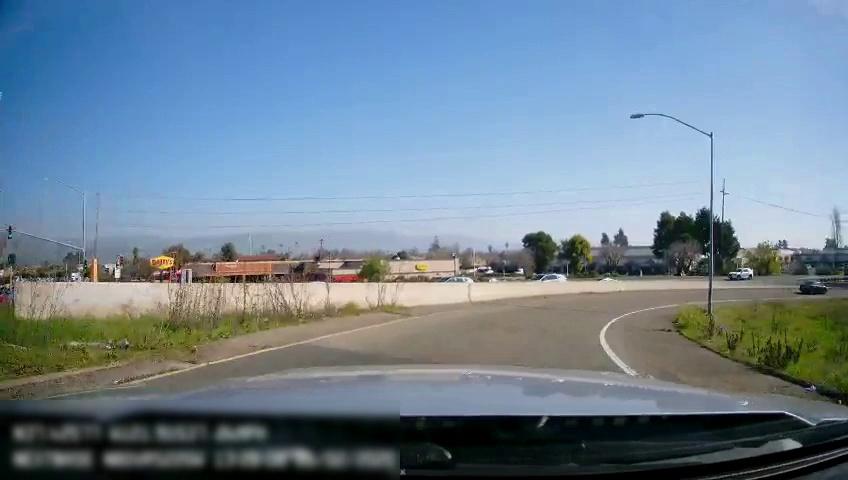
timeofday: Day
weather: Sunny
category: Drivable Space
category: Drivable Space
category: Vehicles | Car
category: Vehicles | Car
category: Vehicles | SUV
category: Vehicles | Car
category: Lanes | Current Lane
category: Lanes | Alternate Lane
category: Traffic | Signs